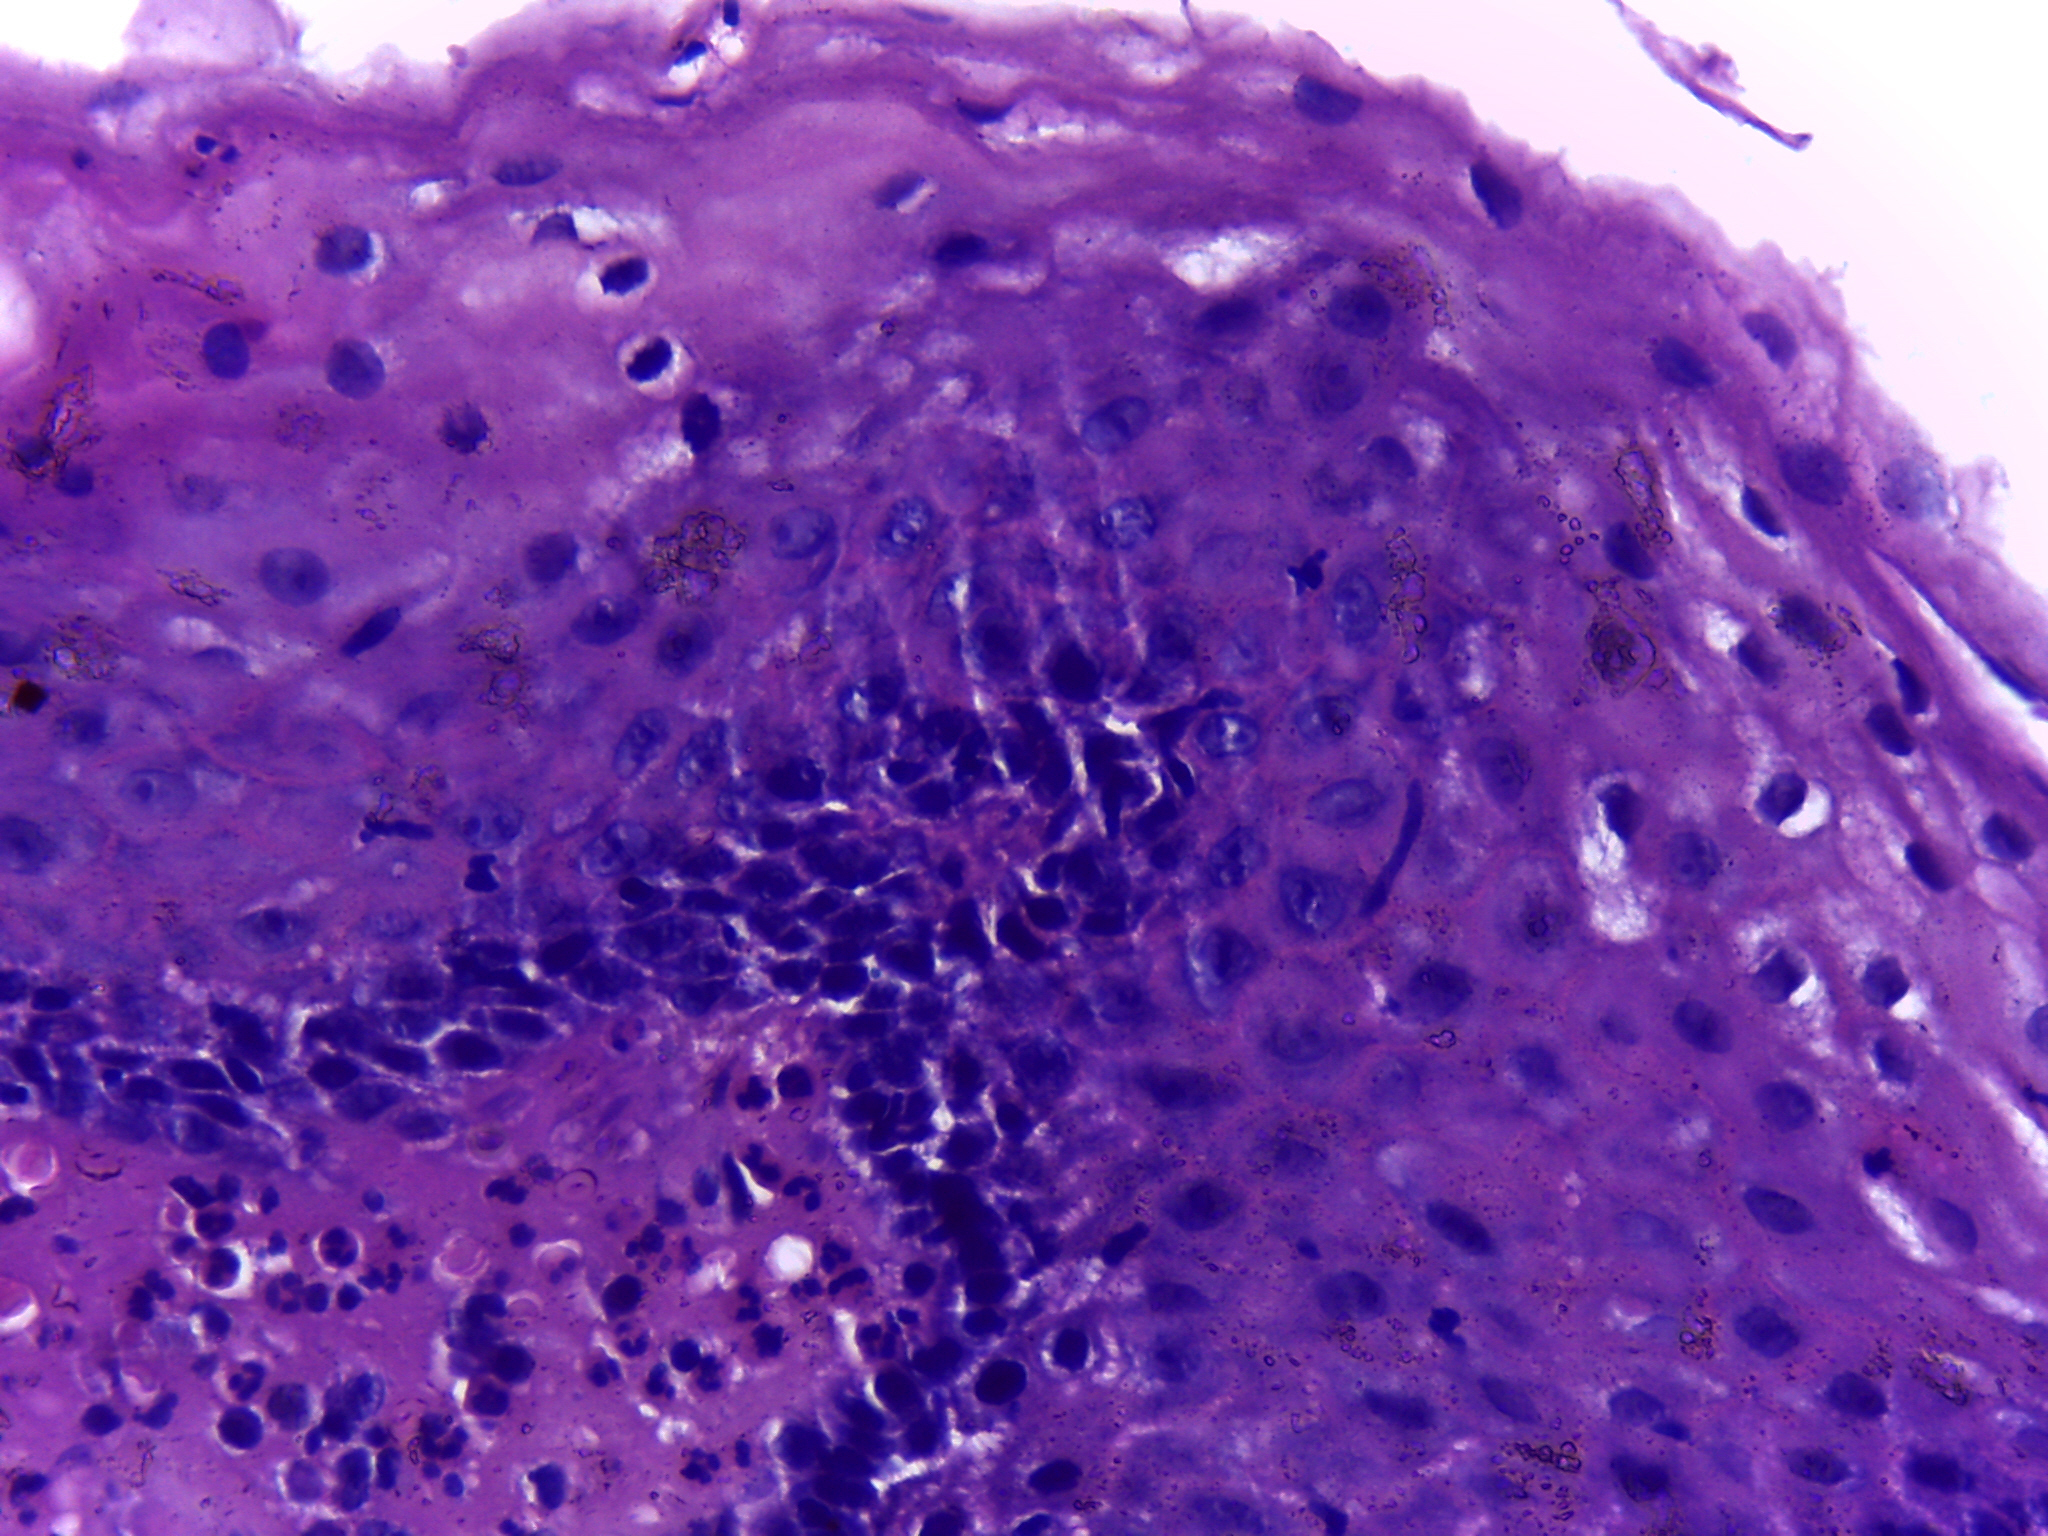
Diagnosis: OSCC